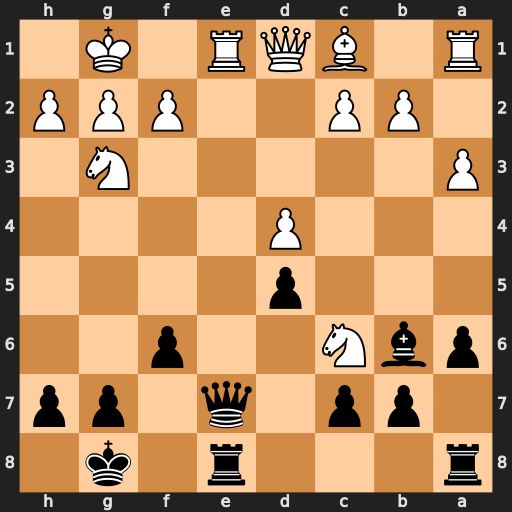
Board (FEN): r3r1k1/1pp1q1pp/pbN2p2/3p4/3P4/P5N1/1PP2PPP/R1BQR1K1
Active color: b
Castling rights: -
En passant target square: -
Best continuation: Qxe1+ Qxe1 Rxe1+